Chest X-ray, AP view. Patient: 61 years old, sex M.
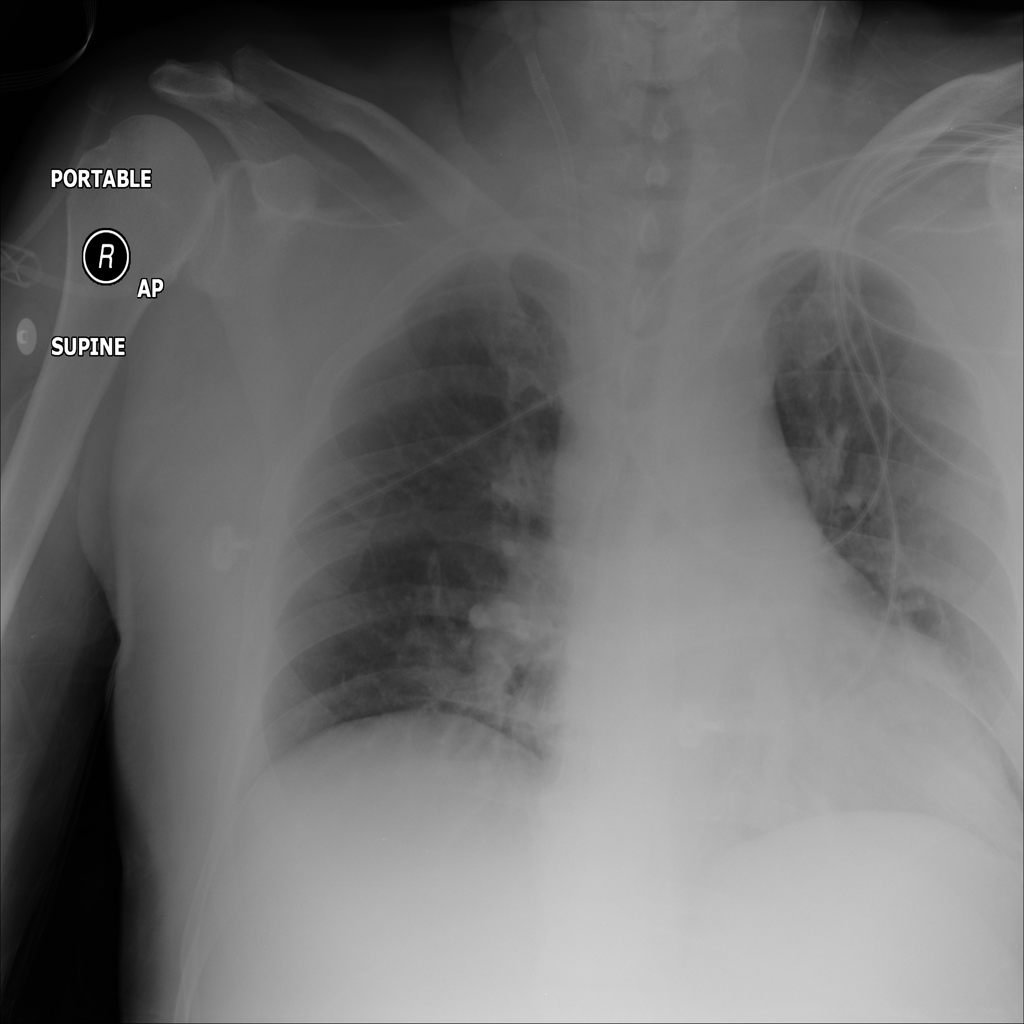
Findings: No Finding